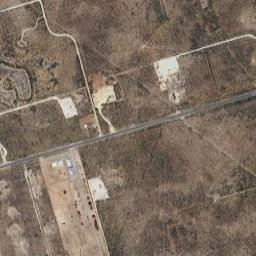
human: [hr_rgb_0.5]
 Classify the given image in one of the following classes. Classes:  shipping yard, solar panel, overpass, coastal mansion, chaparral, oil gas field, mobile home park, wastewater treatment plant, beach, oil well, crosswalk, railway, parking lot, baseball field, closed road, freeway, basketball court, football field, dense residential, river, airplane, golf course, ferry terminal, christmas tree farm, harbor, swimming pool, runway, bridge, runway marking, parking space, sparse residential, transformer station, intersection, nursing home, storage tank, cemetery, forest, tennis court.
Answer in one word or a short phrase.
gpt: oil gas field